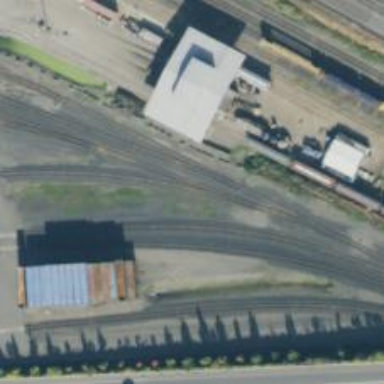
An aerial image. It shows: Railway yard used for servicing trains.